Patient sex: M
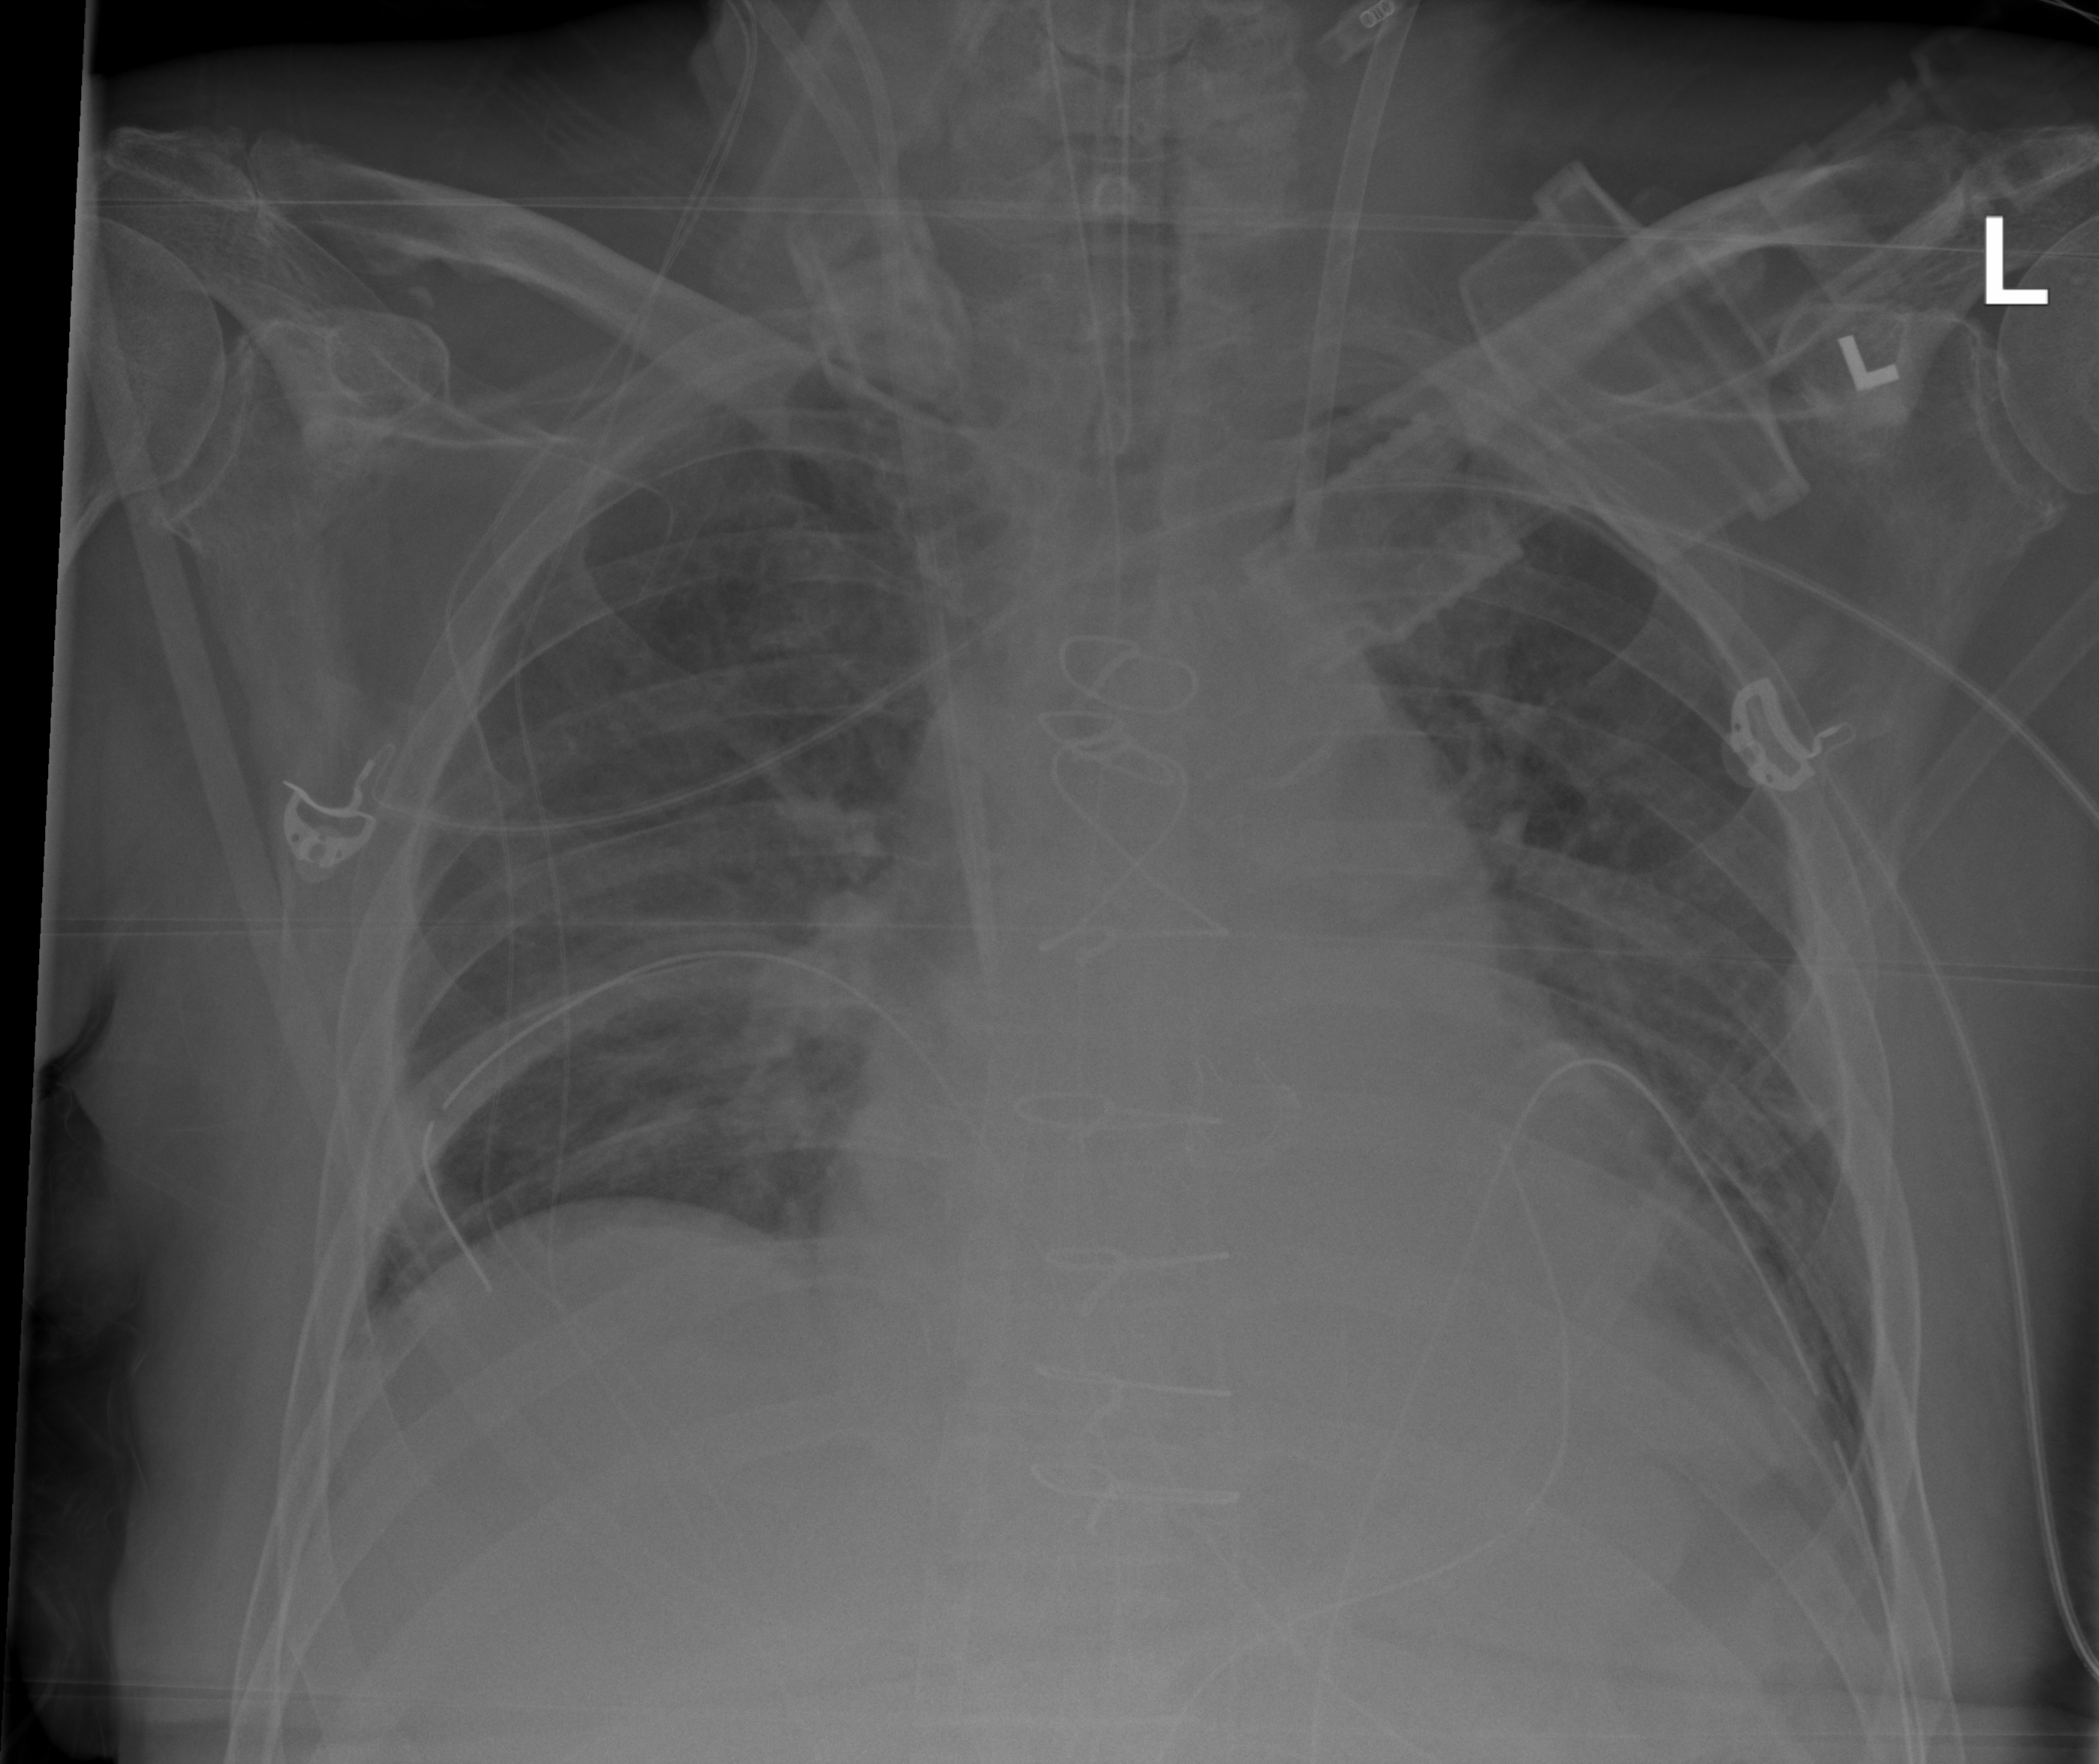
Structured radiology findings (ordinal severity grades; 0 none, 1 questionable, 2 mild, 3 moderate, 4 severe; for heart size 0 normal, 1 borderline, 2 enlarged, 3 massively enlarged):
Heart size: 2
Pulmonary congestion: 2
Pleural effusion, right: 2
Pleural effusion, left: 2
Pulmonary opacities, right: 2
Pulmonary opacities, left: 2
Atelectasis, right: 2
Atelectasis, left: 2